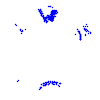
Particle: electron